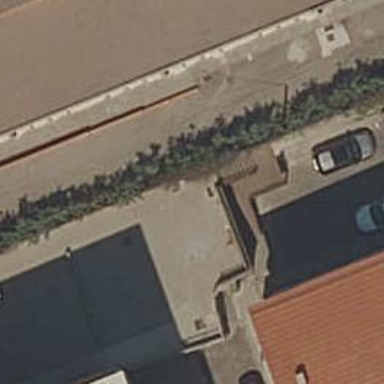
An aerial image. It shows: Metal steps on the road.